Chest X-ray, PA view. Patient: 47 years old, sex F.
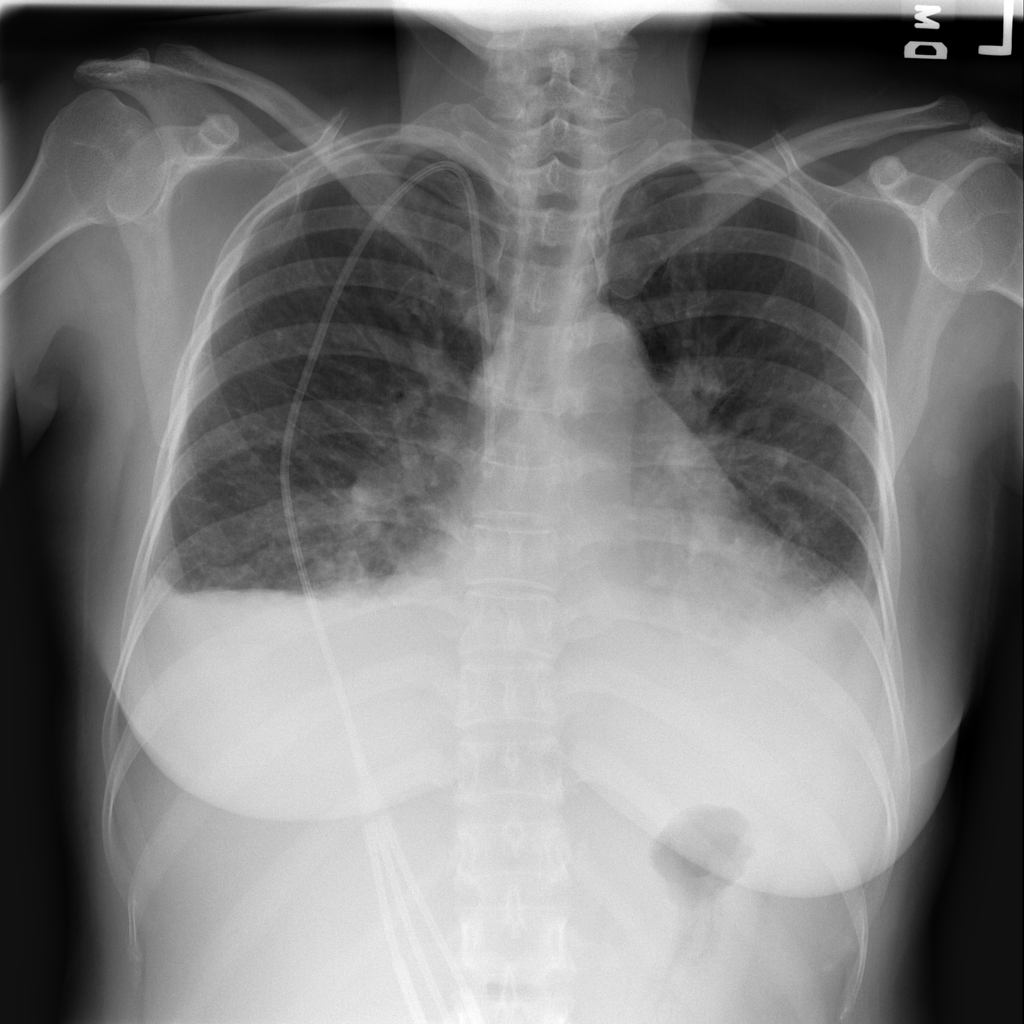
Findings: No Finding